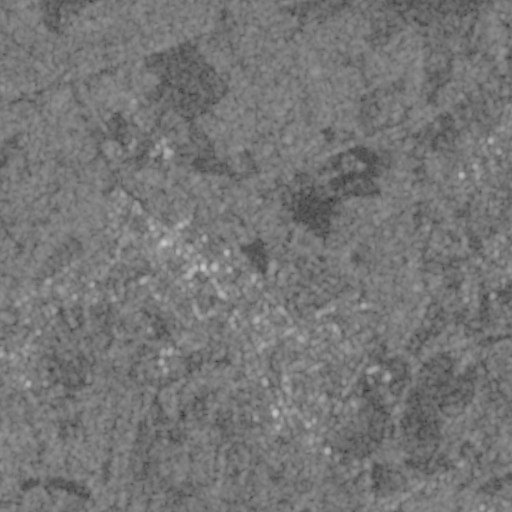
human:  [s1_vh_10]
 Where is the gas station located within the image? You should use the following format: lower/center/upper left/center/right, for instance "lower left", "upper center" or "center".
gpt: The gas station is located in the lower left of the image.
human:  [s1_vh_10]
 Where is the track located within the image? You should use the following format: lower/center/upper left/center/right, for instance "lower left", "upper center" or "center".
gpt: The track is located in the lower right of the image.
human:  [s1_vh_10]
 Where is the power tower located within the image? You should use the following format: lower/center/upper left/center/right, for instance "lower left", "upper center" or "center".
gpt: There is no power tower in the image.

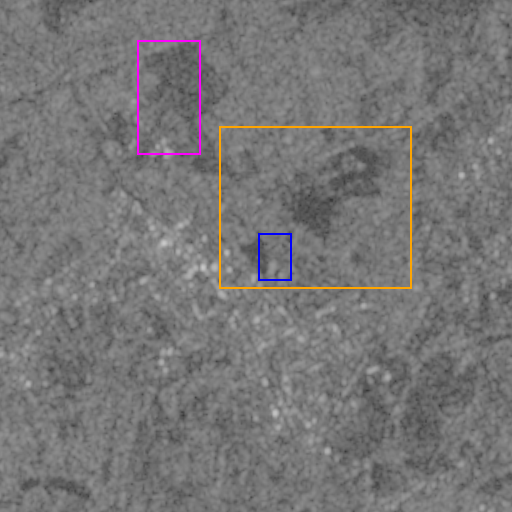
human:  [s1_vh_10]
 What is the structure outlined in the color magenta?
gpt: The structure outlined in magenta is a crop field.
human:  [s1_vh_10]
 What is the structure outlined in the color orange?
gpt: The structure outlined in orange is a park.
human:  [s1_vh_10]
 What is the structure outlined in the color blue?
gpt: The structure outlined in blue is a parking lot.
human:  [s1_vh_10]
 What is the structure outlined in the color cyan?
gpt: There is no cyan outline.